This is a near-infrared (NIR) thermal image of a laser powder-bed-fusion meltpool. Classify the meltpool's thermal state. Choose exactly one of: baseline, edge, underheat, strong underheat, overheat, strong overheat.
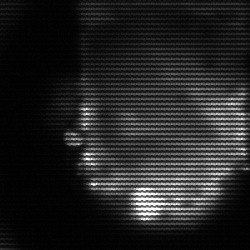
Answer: baseline